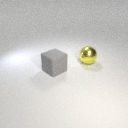
large gray rubber cube to the left of large yellow metal sphere